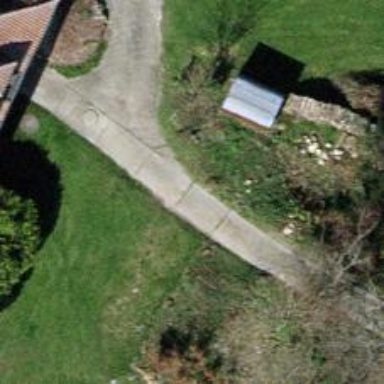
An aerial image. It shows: Driveway.